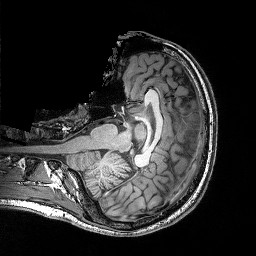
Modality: T1w
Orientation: axial
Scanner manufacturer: siemens
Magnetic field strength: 3 T
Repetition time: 0.02 s
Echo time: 0.005 s